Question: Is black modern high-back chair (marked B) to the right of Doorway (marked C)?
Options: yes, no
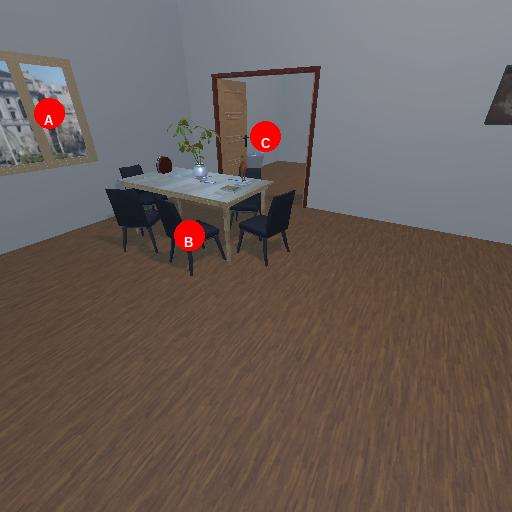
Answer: yes